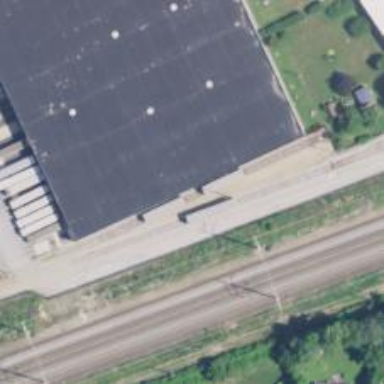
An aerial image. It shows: Railway spur service.